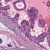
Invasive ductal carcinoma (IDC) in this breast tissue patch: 1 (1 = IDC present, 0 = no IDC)